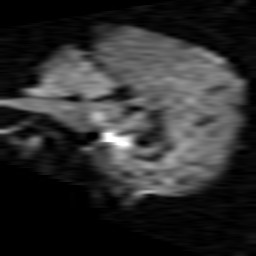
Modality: TRACE
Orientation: sagittal
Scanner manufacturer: siemens
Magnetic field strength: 1.5 T
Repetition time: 8.1 s
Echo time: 0.119 s